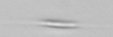
Label: Cylindrotheca_morphotype1